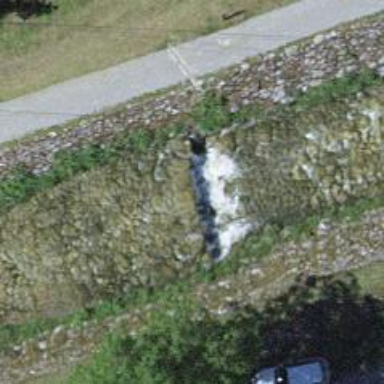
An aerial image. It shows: Check dam at location with retaining wall.